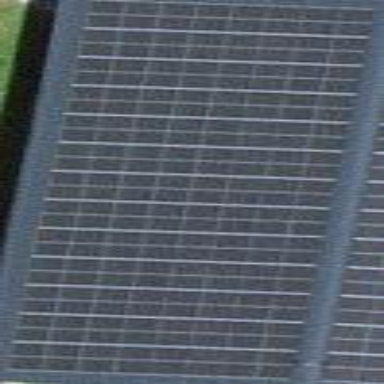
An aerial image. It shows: Solar power generator using photovoltaic method with solar photovoltaic panel types.